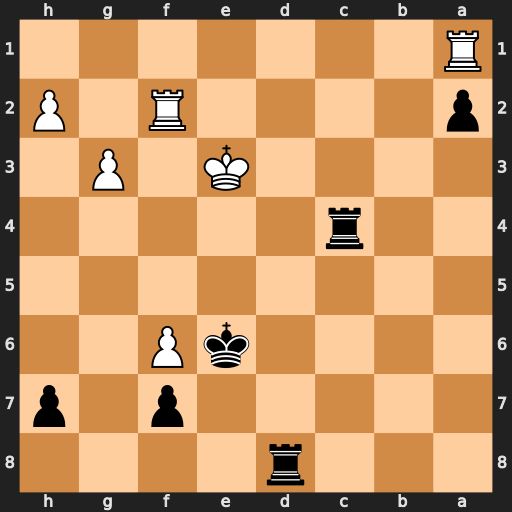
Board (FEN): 3r4/5p1p/4kP2/8/2r5/4K1P1/p4R1P/R7
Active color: b
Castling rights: -
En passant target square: -
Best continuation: Rc3+ Ke4 Rb8 Kd4 Rbc8 Re1+ Kd6